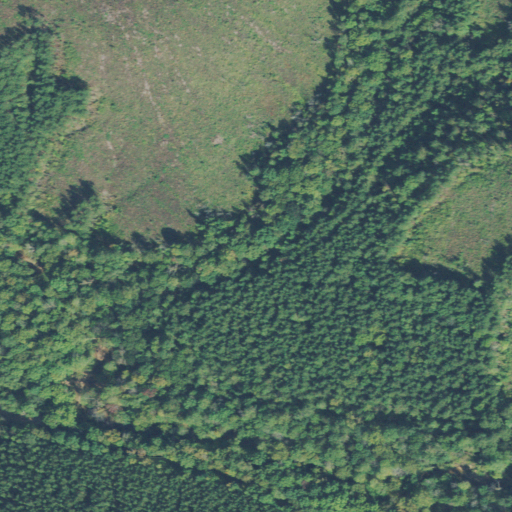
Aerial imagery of valley in Tennessee named Franks Hollow containing evergreen forest, grassland, woody wetlands, deciduous forest, open development, mixed forest, and herbaceous wetlands